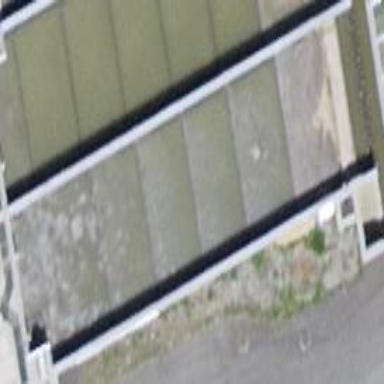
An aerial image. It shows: Body of wastewater.